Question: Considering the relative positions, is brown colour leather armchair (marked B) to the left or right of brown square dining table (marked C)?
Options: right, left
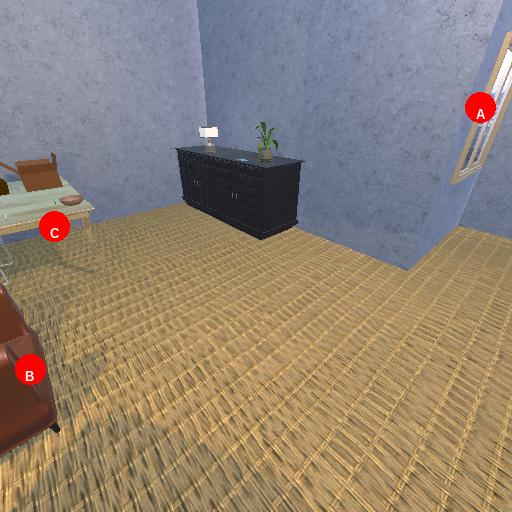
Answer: right